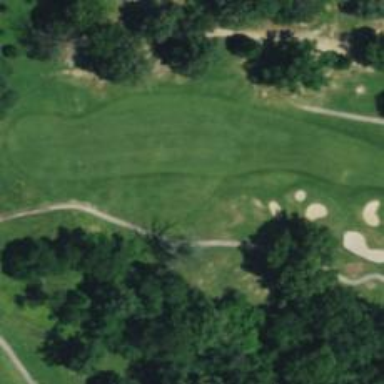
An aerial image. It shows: Golf hole.